Question: I am trying to know if 2 oriented bounding box intersect using threeJS.
There is a box3.intersect method but it only works for not-oriented bounding boxes.
Is there something built-in already or do I have to implement it myself?
I want to know if each blue box intersects with the pink one in the example below. I just want to know if they touch, not what the intersection looks like.

Thanks
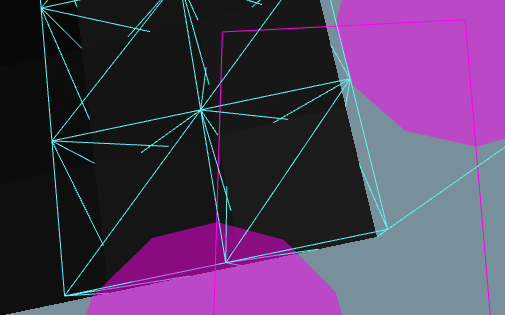
Answer: If you're looking to roll your own, I'd recommend reading <URL> by Johnny Huynh.
Here is a collision detection method given two orientated bounding boxes I made for a game I was working on. It isn't in ThreeJS but it should be fairly straight forward to convert over.
Note: it uses <URL> for the matrix maths.
: I believe there is a bug in the resolution vector, which I haven't tracked down. The intersection detection seemed spot on, though.
'''
/**
* Checks if two given bounding boxes intersect with one another.
*
* Results an object with the following keys:
* @property {boolean} intersects - True if the bounding boxes intersect
* @property {vec3} resolution - A vector specifying the shortest distance
* and magnitude to move the boxes such that they are no longer intersecting
*
* Uses the Separating Axis Theorem
* See http://en.wikipedia.org/wiki/Hyperplane_separation_theorem)
* Looks for separating planes between the bounding boxes.
*
* @param {PhysJS.util.math.BoundingBox} box1 The first bounding box
* @param {PhysJS.util.math.BoundingBox} box2 The second bounding box
* @returns {Object} Containers two properties, 'intersects' and 'resolution'
*/
intersects: function (box1, box2) {
// assumes the position of each box to be an orthonormal basis
var pos1 = box1.getPosition(); // mat44
var pos2 = box2.getPosition(); // mat44
var center1 = vec4.transformMat4(vec4.create(), box1.getCenter(), pos1);
var center2 = vec4.transformMat4(vec4.create(), box2.getCenter(), pos2);
var centerDifference = vec4.subtract(vec4.create(), center2, center1);
var results = {
intersects: true,
resolution: null
};
// broad phase
var maxDiameter1 = vec4.length(vec4.subtract(vec4.create(), box1.getMax(), box1.getMin()));
var maxDiameter2 = vec4.length(vec4.subtract(vec4.create(), box2.getMax(), box2.getMin()));
if (vec4.length(centerDifference) > maxDiameter1 + maxDiameter2) {
results.intersects = false;
return results;
}
// narrow phase
// get the axis vectors of the first box
var ax1 = mat4.col(pos1, 0);
var ay1 = mat4.col(pos1, 1);
var az1 = mat4.col(pos1, 2);
// get the axis vectors of the second box
var ax2 = mat4.col(pos2, 0);
var ay2 = mat4.col(pos2, 1);
var az2 = mat4.col(pos2, 2);
// keep them in a list
var axes = [ax1, ay1, az1, ax2, ay2, az2];
// get the orientated radii vectors of the first box
var radii1 = box1.getRadii();
var radX1 = vec4.scale(vec4.create(), ax1, radii1[0]);
var radY1 = vec4.scale(vec4.create(), ay1, radii1[1]);
var radZ1 = vec4.scale(vec4.create(), az1, radii1[2]);
// get the orientated radii vectors of the second box
var radii2 = box2.getRadii();
var radX2 = vec4.scale(vec4.create(), ax2, radii2[0]);
var radY2 = vec4.scale(vec4.create(), ay2, radii2[1]);
var radZ2 = vec4.scale(vec4.create(), az2, radii2[2]);
var smallestDifference = Infinity;
// there are 15 axes to check, so loop through all of them until a separation plane is found
var zeros = vec4.create();
for (var i = 0; i < 15; i++) {
var axis;
// the first 6 axes are just the axes of each bounding box
if (i < 6) {
axis = axes[i];
}
// the last 9 axes are the cross product of all combinations of the first 6 axes
else {
var offset = i - 6;
var j = Math.floor(offset / 3);
var k = offset % 3;
axis = vec4.cross(vec4.create(), axes[j], axes[k + 3]);
if (vec4.close(axis, zeros)) {
// axes must be collinear, ignore
continue;
}
}
// get the projections of the first half box onto the axis
var projAx1 = Math.abs(vec4.dot(radX1, axis));
var projAy1 = Math.abs(vec4.dot(radY1, axis));
var projAz1 = Math.abs(vec4.dot(radZ1, axis));
// get the projections of the second half box onto the axis
var projAx2 = Math.abs(vec4.dot(radX2, axis));
var projAy2 = Math.abs(vec4.dot(radY2, axis));
var projAz2 = Math.abs(vec4.dot(radZ2, axis));
// sum the projections
var projectionBoxesSum = projAx1 + projAy1 + projAz1 + projAx2 + projAy2 + projAz2;
// get the projection of the center difference onto the axis
var projectionDifference = Math.abs(vec4.dot(centerDifference, axis));
if (projectionDifference >= projectionBoxesSum) {
// If the projection of the center difference onto the axis is greater
// than the sum of the box projections, then we found a separating plane!
// The bounding boxes therefore must not intersect
results.intersects = false;
break;
}
else {
// keep track of the difference, the smallest gives the minimum distance
// and direction to move the boxes such that they no longer intersect
var difference = projectionBoxesSum - projectionDifference;
if (difference < smallestDifference) {
results.resolution = vec4.scale(vec4.create(), axis, difference);
smallestDifference = difference;
}
}
}
if (results.intersects) {
// make sure the resolution vector is in the correct direction
var dot = vec4.dot(results.resolution, centerDifference);
var sign = dot ? dot < 0 ? -1 : 1 : 0;
vec4.scale(results.resolution, results.resolution, -sign);
}
return results;
}
'''
<URL>